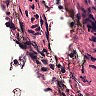
Metastatic tissue present: no